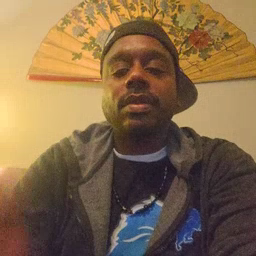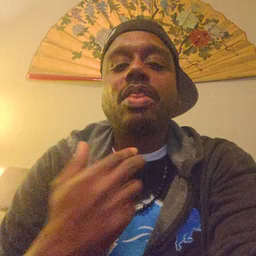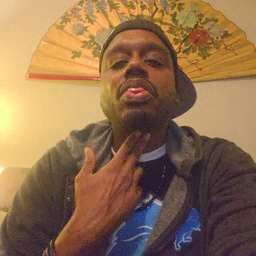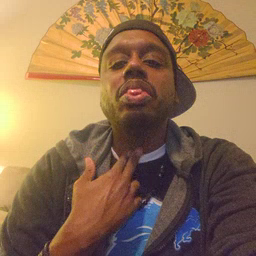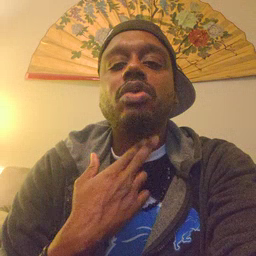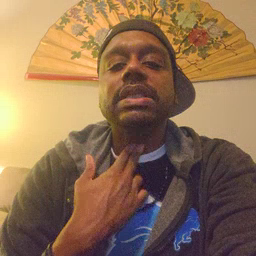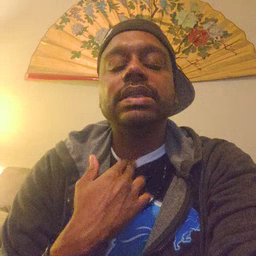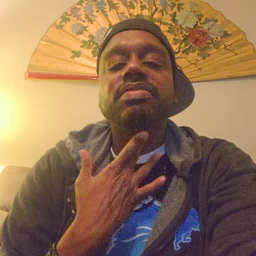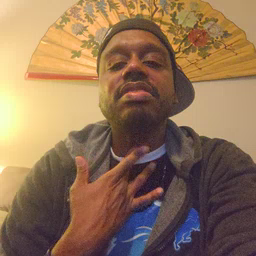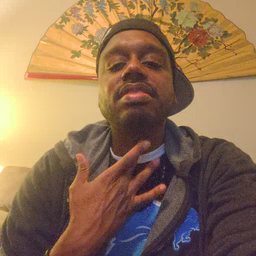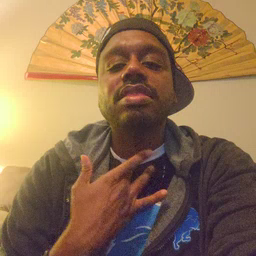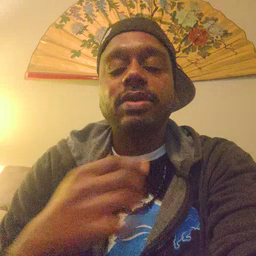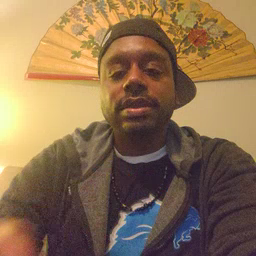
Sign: thirsty